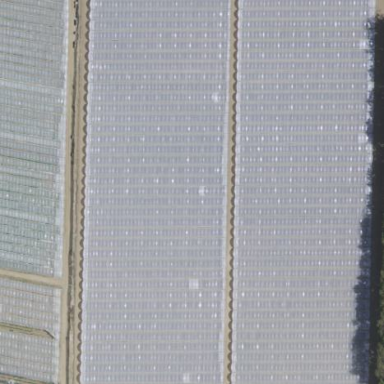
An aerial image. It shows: Plant nursery area.